Question: I am using iText 5 Java for external signing. First I create signature appearance, calculate the hash for signed attributes and leave empty place for the signature. Later when I get the signed hash from client, I insert it the PDF via 'MakeSignature.signDeferred'.
But PDF reader is showing the signature as invalid. Complaining the PDF has been modified.

Here is the code used for signing. I have removed a lot of functioning code to keep the code at bare essentials.
'''
import com.itextpdf.text.DocumentException;
import com.itextpdf.text.Rectangle;
import com.itextpdf.text.pdf.*;
import com.itextpdf.text.pdf.security.*;
import org.apache.commons.codec.binary.Base64;
import org.apache.commons.codec.binary.Hex;
import java.io.*;
import java.security.GeneralSecurityException;
import java.security.MessageDigest;
import java.security.cert.Certificate;
import java.security.cert.CertificateException;
import java.security.cert.CertificateFactory;
import java.util.Calendar;
import java.util.GregorianCalendar;
public class MklTest {
static String thisHash;
static class MyExternalSignatureContainer implements ExternalSignatureContainer {
protected byte[] sig;
public MyExternalSignatureContainer(byte[] sig) {
this.sig = sig;
}
public byte[] sign(InputStream is) {
return sig;
}
@Override
public void modifySigningDictionary(PdfDictionary signDic) {
}
}
static class EmptyContainer implements ExternalSignatureContainer {
public EmptyContainer() {
}
public byte[] sign(InputStream is) {
ExternalDigest digest = hashAlgorithm1 -> DigestAlgorithms.getMessageDigest(hashAlgorithm1, null);
try {
byte[] hash = DigestAlgorithms.digest(is, digest.getMessageDigest("SHA256"));
thisHash = Hex.encodeHexString(hash);
return new byte[0];
} catch (IOException | GeneralSecurityException e) {
throw new RuntimeException(e);
}
}
@Override
public void modifySigningDictionary(PdfDictionary pdfDictionary) {
pdfDictionary.put(PdfName.FILTER, PdfName.ADOBE_PPKMS);
pdfDictionary.put(PdfName.SUBFILTER, PdfName.ADBE_PKCS7_DETACHED);
}
}
public static String emptySignature(String src, String dest, String fieldname, Certificate[] chain) throws IOException, DocumentException, GeneralSecurityException {
PdfReader reader = new PdfReader(src);
FileOutputStream os = new FileOutputStream(dest);
PdfStamper stamper = PdfStamper.createSignature(reader, os, '');
Calendar cal = GregorianCalendar.getInstance();
cal.add(Calendar.MINUTE, 10);
PdfSignatureAppearance appearance = stamper.getSignatureAppearance();
appearance.setVisibleSignature(new Rectangle(36, 748, 144, 780), 1, fieldname);
appearance.setCertificate(chain[0]);
appearance.setReason("Nice");
appearance.setLocation("Delhi");
appearance.setSignDate(cal);
ExternalSignatureContainer external = new EmptyContainer();
MakeSignature.signExternalContainer(appearance, external, 8192);
os.close();
reader.close();
return thisHash;
}
public static Certificate getCert() throws CertificateException {
String cert = ""; // the cert we get from client
ByteArrayInputStream userCertificate = new ByteArrayInputStream(Base64.decodeBase64(cert));
CertificateFactory cf = CertificateFactory.getInstance("X.509");
return cf.generateCertificate(userCertificate);
}
private static ExternalDigest getDigest() {
return new ExternalDigest() {
public MessageDigest getMessageDigest(String hashAlgorithm)
throws GeneralSecurityException {
return DigestAlgorithms.getMessageDigest(hashAlgorithm, null);
}
};
}
public static void createSignature(String src, String dest, String fieldname, byte[] signature) throws IOException, DocumentException, GeneralSecurityException {
PdfReader reader = new PdfReader(src);
FileOutputStream os = new FileOutputStream(dest);
ExternalSignatureContainer external = new MyExternalSignatureContainer(signature);
MakeSignature.signDeferred(reader, fieldname, os, external);
reader.close();
os.close();
}
public static void main(String[] args) throws Exception {
Certificate cert = getCert();
Certificate[] chain = {cert};
String src = "/home/spooderman/Downloads/sample.pdf";
String between = "/tmp/sample_out_between.pdf";
String dest = "/tmp/sample_out.pdf";
String fieldName = "sign";
String hash = emptySignature(src, between, fieldName, chain);
String signature = ""; // signed hash signature we get from client
byte[] signatureBytes = Hex.decodeHex(signature.toCharArray());
PdfPKCS7 sgn = new PdfPKCS7(null, chain, "SHA256", null, getDigest(), false);
sgn.setExternalDigest(signatureBytes, null, "RSA");
byte[] data = sgn.getEncodedPKCS7(Hex.decodeHex(hash.toCharArray()),null, null, null, MakeSignature.CryptoStandard.CMS);
createSignature(between, dest, fieldName, data);
}
}
'''
This is the <URL>.
This is the <URL>.
This is the <URL>.
Calculated hash for the PDF.
'''
954927c9286320e904920b0bf12f7cad387c1a9afd5a92314960a1083593f7dc
'''
This is the signed hash signature I received from the client.
'''
6c14b965c7e90c3134653a9261b0666dce7a7e28cb605fc3152ad111fa7915a77396799357daf1d37c52163ce6d34bfd96ee743e721b45e929f6d8aced144f094d03dce00f25c6c1fc5aa63c92322780f7de675c194ef17303a643055dbbedfec9d5200994fcdfc3ad9488d568ad3f6cd2d262e360a79ad90b5ffb188723de559f3696dcb223930f842172e4838f7d5e6a44494ced54bca54ed12133ea189d616a10039a222ce61885ad98b8ba0bd83d63b887e2c188ca10bd2f53f92f08c5585b9826553280c19976a0ba29f7789ad6a80010b4a6431d3b6bb8f27999b23d3739de03db6db8ab46acaf38b33bd37a74465744c3f95a093deff26cb44b45e27e
'''
I have tried a lot of things found on stackoverflow but the problem remains the same. Any help in the right direction would be really appreciated.
For the client part I am using <URL> which makes local USB tokens and HSM modules available to JS client.
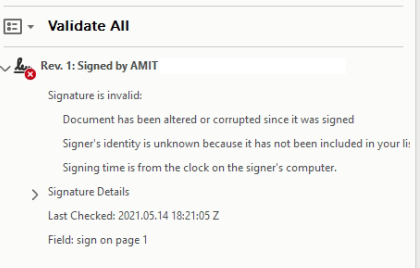
Answer: The problem was that 'EmptyContainer.sign' method just gives out PDF bytes and not the authenticated attributes. The authenticated attributes are actually which needs to be signed. Thanks <URL> for pointing in the right direction.
I modified 'EmptyContainer.sign' method to create a 'PdfPKCS7' object and call 'PdfPKCS7.getAuthenticatedAttributeBytes' with PDF hash as one of the arguments.
After signing the bytes returned by 'getAuthenticatedAttributeBytes()' method and creating CMS container of the signed bytes and the original hash, I was able to successfully sign the PDF.

Here is the code if someone needs it. It is cluttered all over but you will get the essence.
'''
import com.itextpdf.text.DocumentException;
import com.itextpdf.text.Rectangle;
import com.itextpdf.text.pdf.*;
import com.itextpdf.text.pdf.security.*;
import org.apache.commons.codec.binary.Base64;
import org.apache.commons.codec.binary.Hex;
import javax.annotation.Nullable;
import java.io.*;
import java.security.*;
import java.security.cert.Certificate;
import java.security.cert.CertificateException;
import java.security.cert.CertificateFactory;
import java.security.cert.X509Certificate;
import java.util.Calendar;
import java.util.GregorianCalendar;
public class MklTest {
static Certificate[] chain;
static byte[] toSign;
static byte[] hash;
static class MyExternalSignatureContainer implements ExternalSignatureContainer {
protected byte[] sig;
public MyExternalSignatureContainer(byte[] sig) {
this.sig = sig;
}
public byte[] sign(InputStream is) {
return sig;
}
@Override
public void modifySigningDictionary(PdfDictionary signDic) {
}
}
static class EmptyContainer implements ExternalSignatureContainer {
public EmptyContainer() {
}
public byte[] sign(InputStream is) {
try {
ExternalDigest digest = getDigest();
String hashAlgorithm = getHashAlgorithm();
Certificate[] certs = {null};
hash = DigestAlgorithms.digest(is, digest.getMessageDigest(hashAlgorithm));
PdfPKCS7 sgn = getPkcs(certs);
toSign = sgn.getAuthenticatedAttributeBytes(hash, getOscp(), null,
MakeSignature.CryptoStandard.CMS);
return new byte[0];
} catch (IOException | GeneralSecurityException e) {
throw new RuntimeException(e);
}
}
@Override
public void modifySigningDictionary(PdfDictionary pdfDictionary) {
pdfDictionary.put(PdfName.FILTER, PdfName.ADOBE_PPKMS);
pdfDictionary.put(PdfName.SUBFILTER, PdfName.ADBE_PKCS7_DETACHED);
}
}
public static String getHashAlgorithm() {
return "SHA256";
}
public static byte[] getOscp() {
byte[] ocsp = null;
OcspClient ocspClient = new OcspClientBouncyCastle(new OCSPVerifier(null, null));
if (chain.length >= 2) {
ocsp = ocspClient.getEncoded((X509Certificate)chain[0], (X509Certificate)chain[1], null);
}
return ocsp;
}
public static PdfPKCS7 getPkcs() throws NoSuchAlgorithmException, InvalidKeyException, NoSuchProviderException {
return new PdfPKCS7(null, chain, getHashAlgorithm(), null, getDigest(), false);
}
public static PdfPKCS7 getPkcs(@Nullable Certificate[] certChain) throws NoSuchAlgorithmException, InvalidKeyException, NoSuchProviderException {
//noinspection ConstantConditions
return new PdfPKCS7(null, certChain, getHashAlgorithm(), null, getDigest(), false);
}
public static void emptySignature(String src, String dest, String fieldname) throws IOException, DocumentException, GeneralSecurityException {
PdfReader reader = new PdfReader(src);
FileOutputStream os = new FileOutputStream(dest);
PdfStamper stamper = PdfStamper.createSignature(reader, os, '');
Calendar cal = GregorianCalendar.getInstance();
cal.add(Calendar.MINUTE, 10);
PdfSignatureAppearance appearance = stamper.getSignatureAppearance();
appearance.setVisibleSignature(new Rectangle(36, 748, 144, 780), 1, fieldname);
appearance.setReason("Nice");
appearance.setLocation("Delhi");
appearance.setSignDate(cal);
ExternalSignatureContainer external = new EmptyContainer();
MakeSignature.signExternalContainer(appearance, external, 8192);
os.close();
reader.close();
}
public static void setChain() throws CertificateException {
String cert = ""; // the cert we get from client
ByteArrayInputStream userCertificate = new ByteArrayInputStream(Base64.decodeBase64(cert));
CertificateFactory cf = CertificateFactory.getInstance("X.509");
chain = new Certificate[]{cf.generateCertificate(userCertificate)};
}
private static ExternalDigest getDigest() {
return new ExternalDigest() {
public MessageDigest getMessageDigest(String hashAlgorithm)
throws GeneralSecurityException {
return DigestAlgorithms.getMessageDigest(hashAlgorithm, null);
}
};
}
public static TSAClient getTsa() {
return new TSAClientBouncyCastle("http://timestamp.digicert.com", null, null, 4096, "SHA-512");
}
public static void createSignature(String src, String dest, String fieldname, byte[] hash, byte[] signature) throws IOException, DocumentException, GeneralSecurityException {
PdfPKCS7 sgn = getPkcs();
sgn.setExternalDigest(signature, null, "RSA");
byte[] encodedSig = sgn.getEncodedPKCS7(hash, getTsa(), getOscp(), null,
MakeSignature.CryptoStandard.CMS);
PdfReader reader = new PdfReader(src);
FileOutputStream os = new FileOutputStream(dest);
ExternalSignatureContainer external = new MyExternalSignatureContainer(encodedSig);
MakeSignature.signDeferred(reader, fieldname, os, external);
reader.close();
os.close();
}
public static void main(String[] args) throws Exception {
setChain();
String src = "/home/spooderman/Downloads/sample.pdf";
String between = "/tmp/sample_out_between.pdf";
String dest = "/tmp/sample_out.pdf";
String fieldName = "sign";
emptySignature(src, between, fieldName);
System.out.println(Hex.encodeHexString(toSign));
String signature = ""; // signed hash signature we get from client
byte[] signatureBytes = Hex.decodeHex(signature.toCharArray());
createSignature(between, dest, fieldName, hash, signatureBytes);
}
}
'''